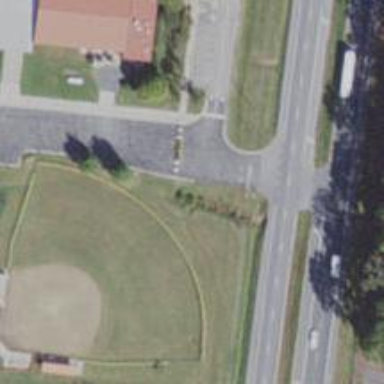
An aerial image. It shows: Softball pitch for leisure and sport activities.